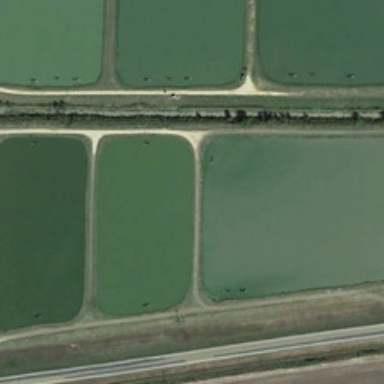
Several almost rectangular ponds are near a road .